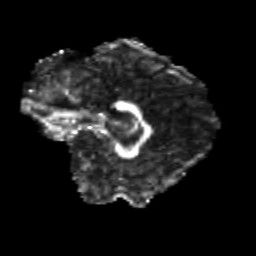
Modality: FA
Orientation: sagittal
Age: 25
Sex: female
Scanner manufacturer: siemens
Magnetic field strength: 3 T
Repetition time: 3.5 s
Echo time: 0.104 s